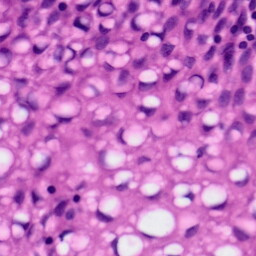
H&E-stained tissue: Tonsil